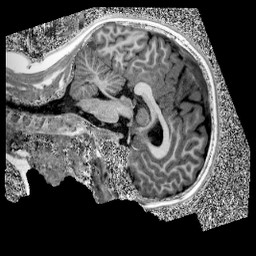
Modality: UNIT1
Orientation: sagittal
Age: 10
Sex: male
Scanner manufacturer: siemens
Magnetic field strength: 3 T
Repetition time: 4 s
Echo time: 0.00303 s